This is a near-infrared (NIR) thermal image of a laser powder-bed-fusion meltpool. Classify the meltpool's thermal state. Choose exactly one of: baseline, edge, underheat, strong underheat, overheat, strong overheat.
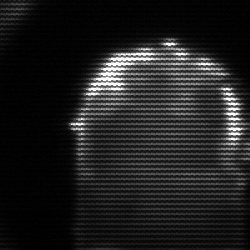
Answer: baseline